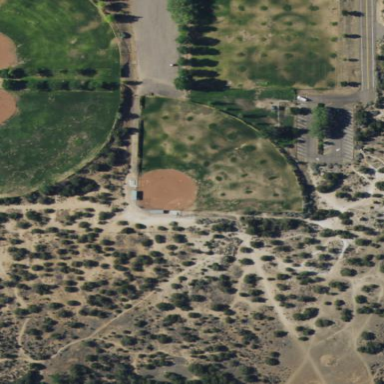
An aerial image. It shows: Baseball pitch for leisure land.